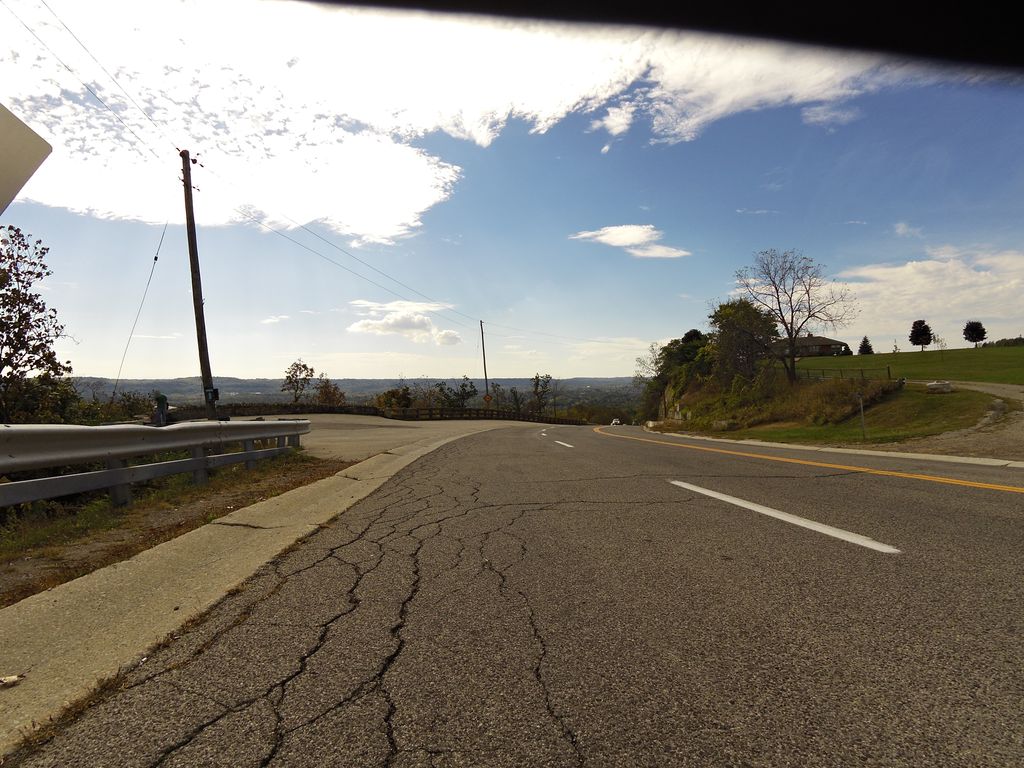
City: hamilton